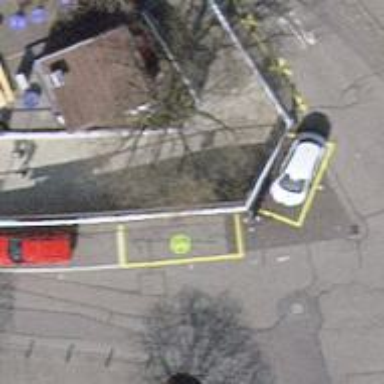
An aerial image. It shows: Charging station.